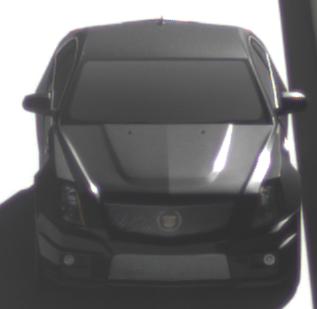
Make: Cadillac
Model: CTS-V
Detailed model: CTS-V (II) Limousine
Model produced from: 2008/11
Model produced until: 2010/12
Doors: 4
Color: black
Road condition: dry road
Daytime: morning or afternoon
Contrast: high contrast